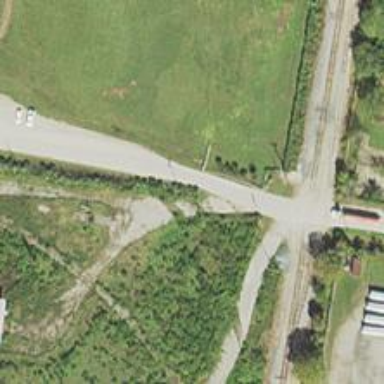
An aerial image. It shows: Abandoned railway spur.